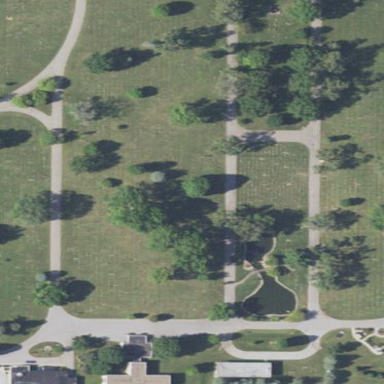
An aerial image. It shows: Cemetery.